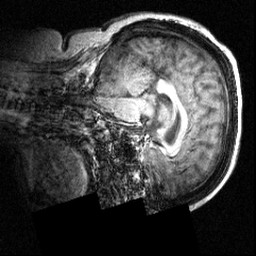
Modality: T1w
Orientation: sagittal
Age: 25
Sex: female
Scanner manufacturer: siemens
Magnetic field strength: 3.951 T
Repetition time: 1.5 s
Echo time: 0.00335 s